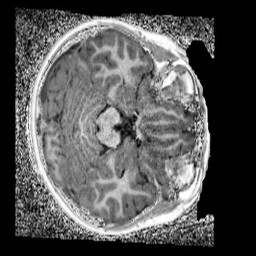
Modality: UNIT1_denoised
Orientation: axial
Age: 12
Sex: male
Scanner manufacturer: siemens
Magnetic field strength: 3 T
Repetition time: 4 s
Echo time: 0.00299 s